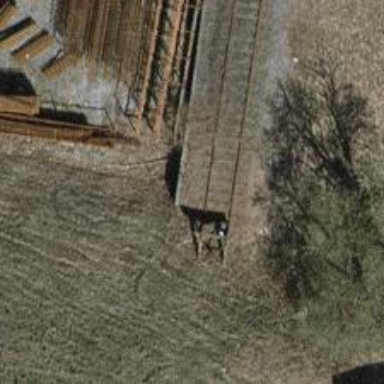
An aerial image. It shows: Railway buffer stop.